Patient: sex M, age 72
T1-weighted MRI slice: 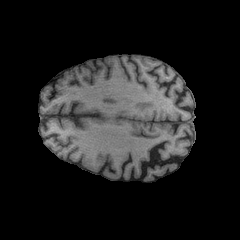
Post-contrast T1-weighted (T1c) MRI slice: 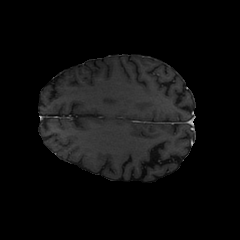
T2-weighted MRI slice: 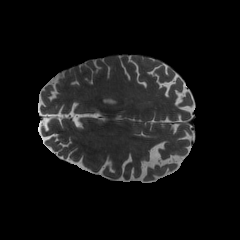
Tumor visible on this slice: no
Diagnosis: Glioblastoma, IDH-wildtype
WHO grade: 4